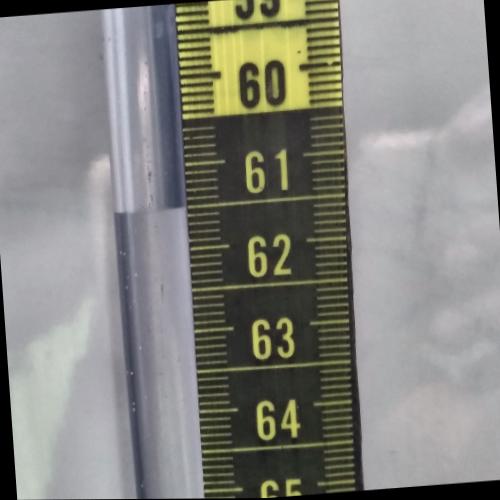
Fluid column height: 61.5 cm